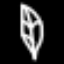
Label: leaf